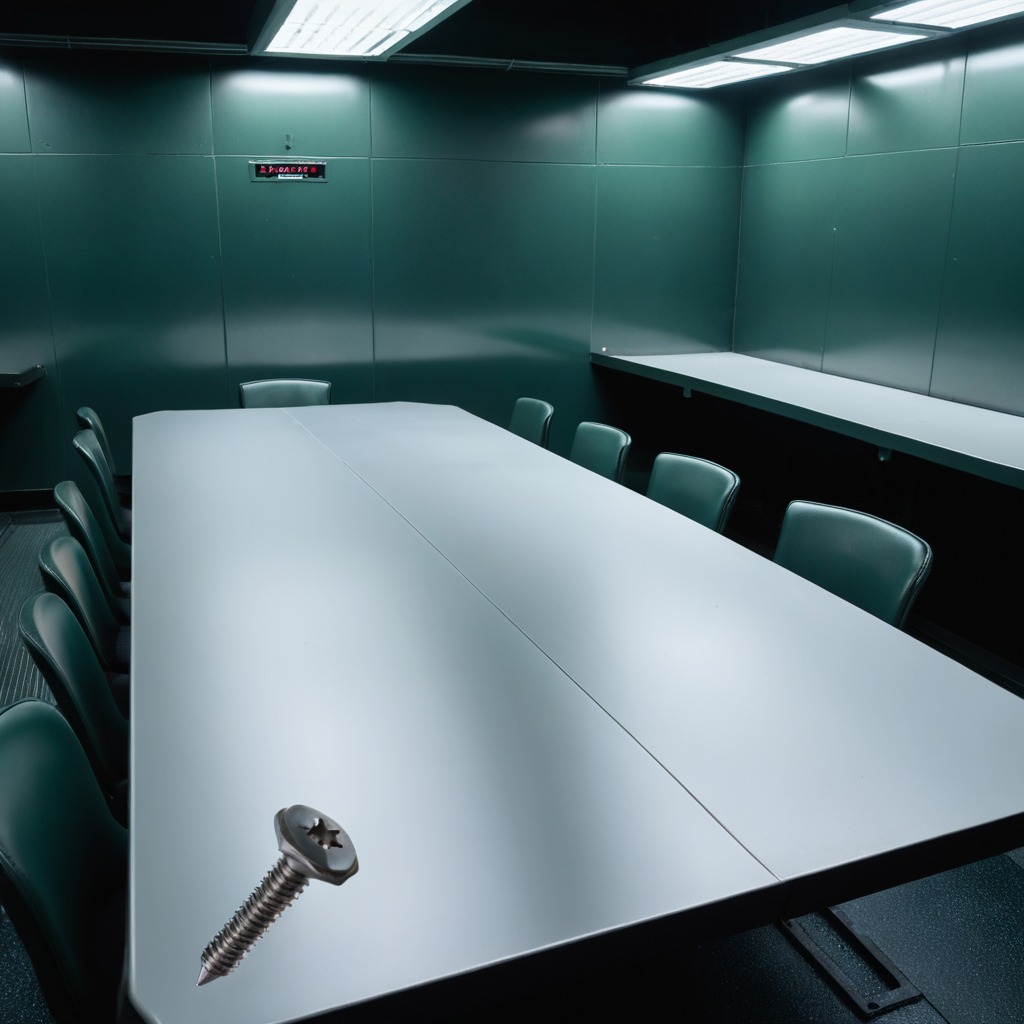
A metal screw lies on a clean empty table in a railway signal maintenance room lit by harsh overhead fluorescents photorealistic surface textures crisp shadows high dynamic range